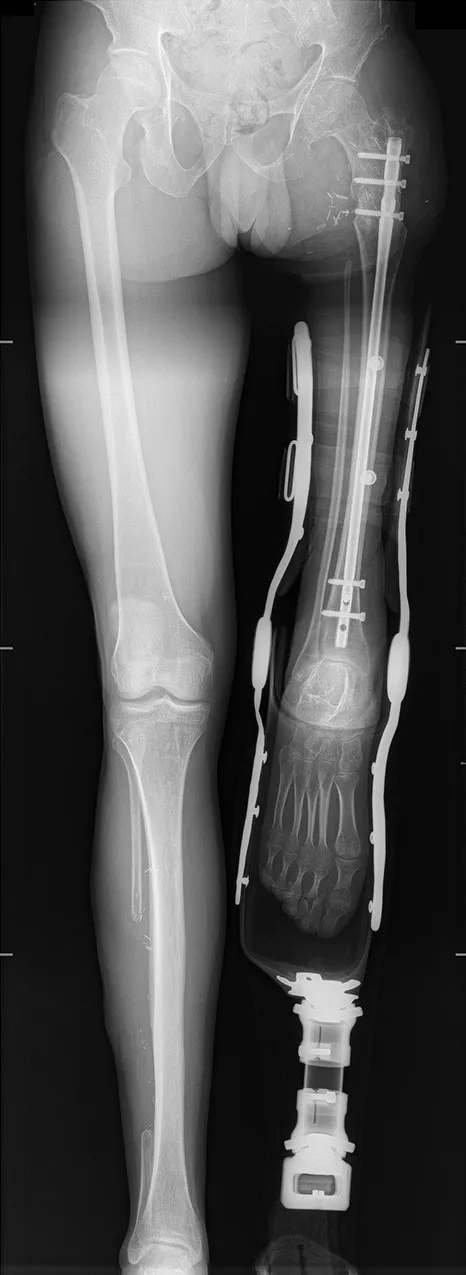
Post-operative X-ray at last follow-up (2 years).
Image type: radiology (x_ray)